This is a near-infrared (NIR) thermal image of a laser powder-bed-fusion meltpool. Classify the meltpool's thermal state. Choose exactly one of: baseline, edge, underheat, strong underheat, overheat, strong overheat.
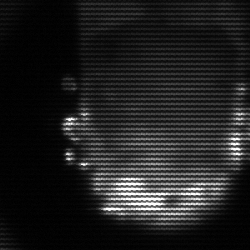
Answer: baseline